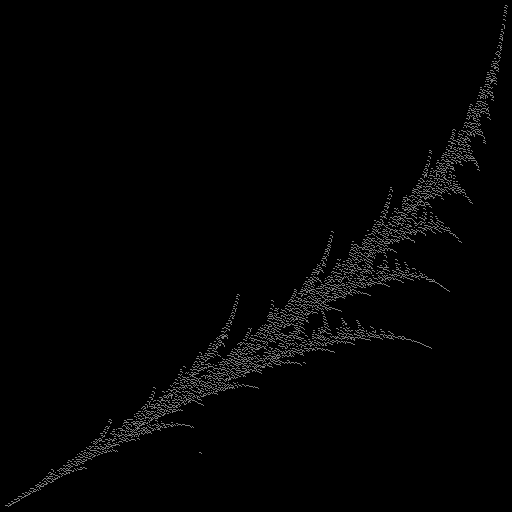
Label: umbrellafern